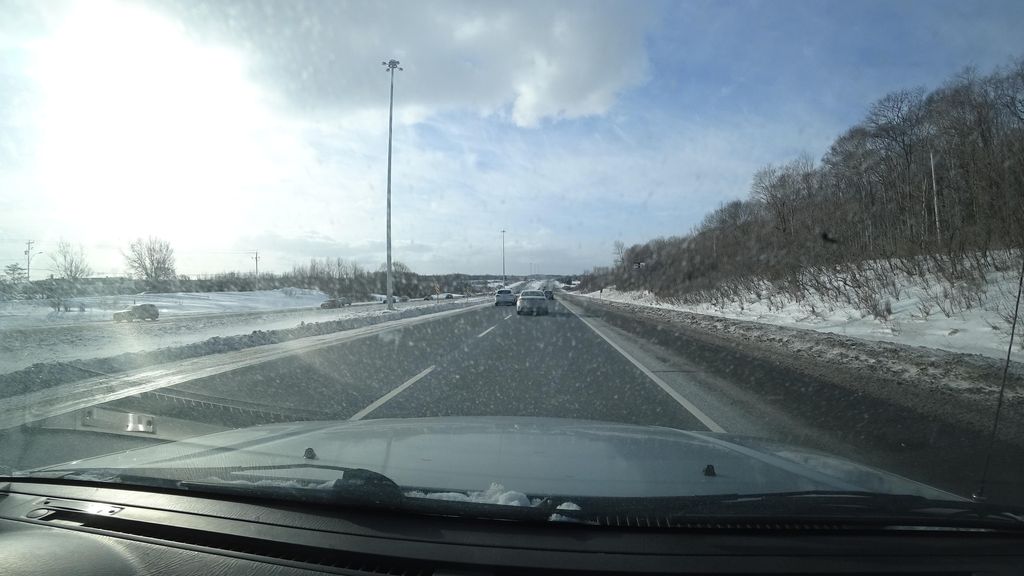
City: quebec_city